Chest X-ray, PA view. Patient: 31 years old, sex F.
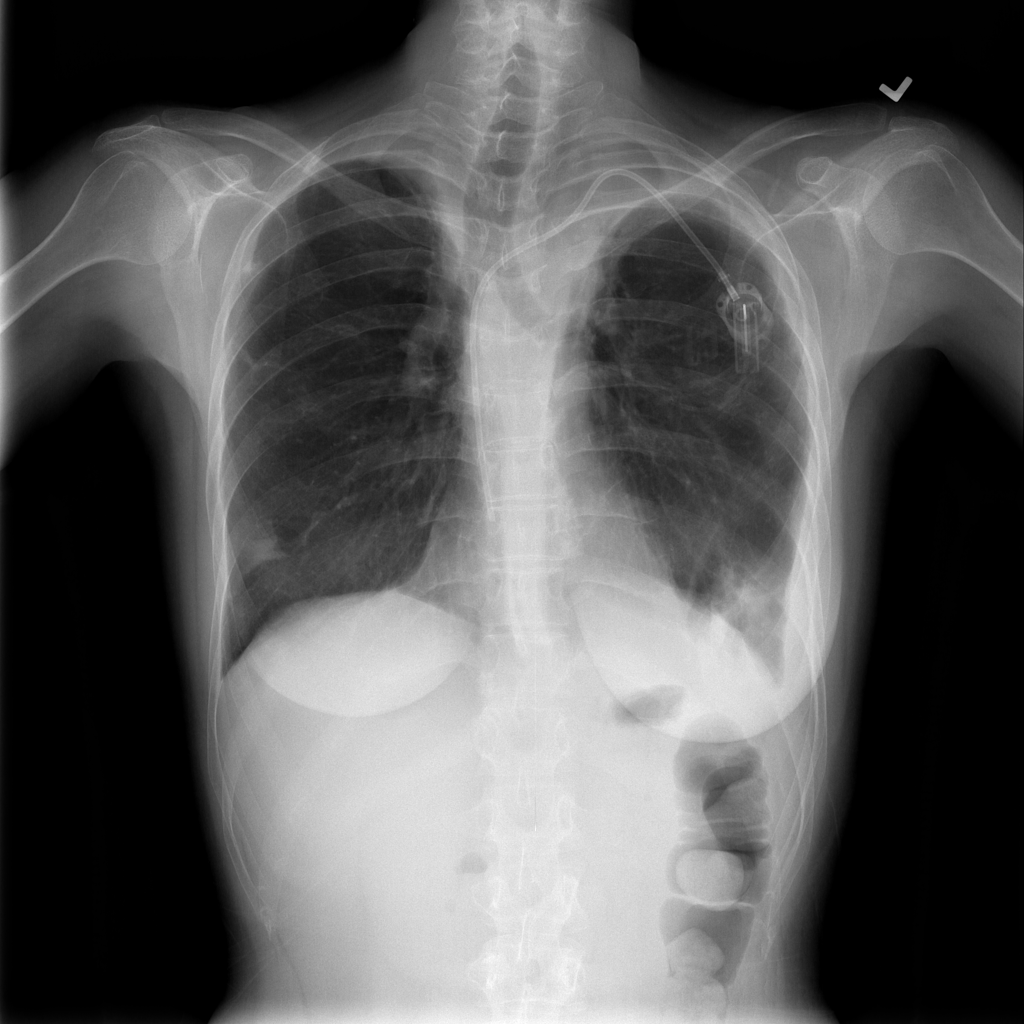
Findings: No Finding